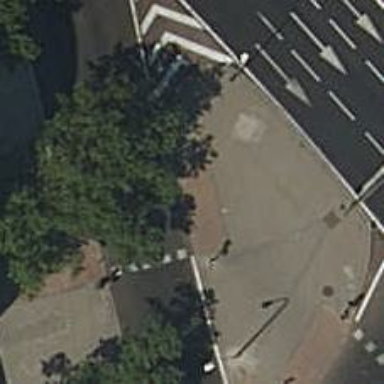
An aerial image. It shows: Marked crossing on footway.